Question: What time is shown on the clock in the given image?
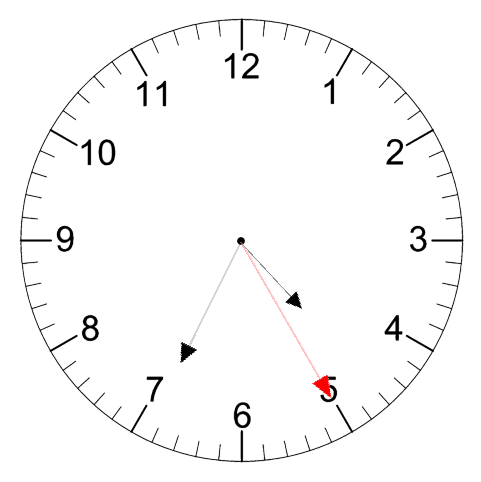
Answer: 04:34:25